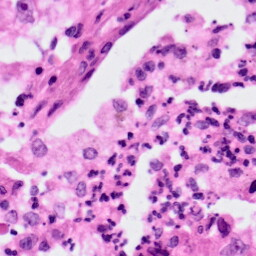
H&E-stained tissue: Lung